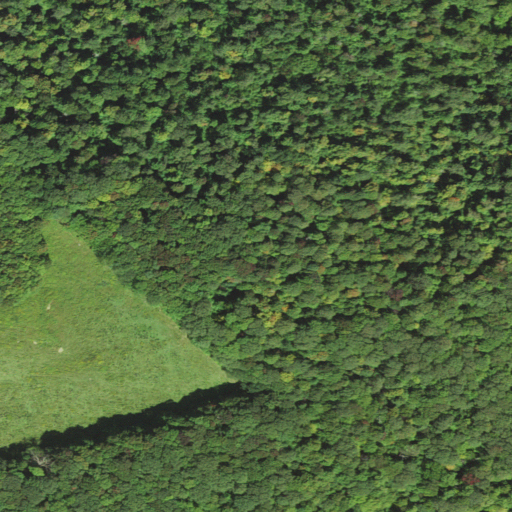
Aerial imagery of ridge(s) in West Virginia named Gauley Divide containing deciduous forest, mixed forest, shrub, and barren land